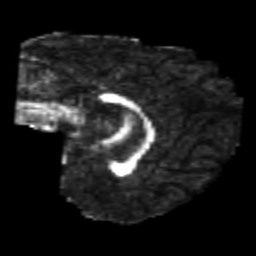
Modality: FA
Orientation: sagittal
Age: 26
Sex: male
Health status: healthy
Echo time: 0.074 s